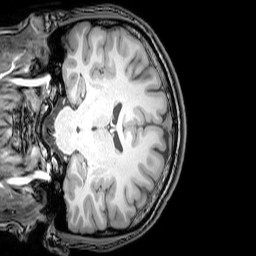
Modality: T1w
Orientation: coronal
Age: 21
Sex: male
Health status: healthy
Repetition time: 0.081 s
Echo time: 0.037 s